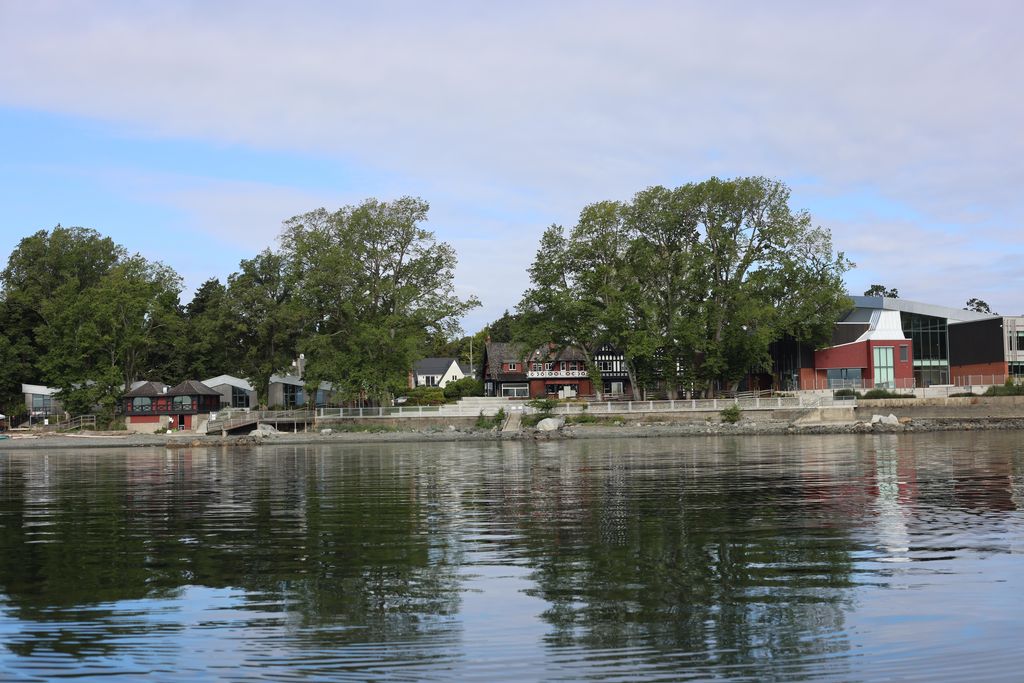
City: victoria